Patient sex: M
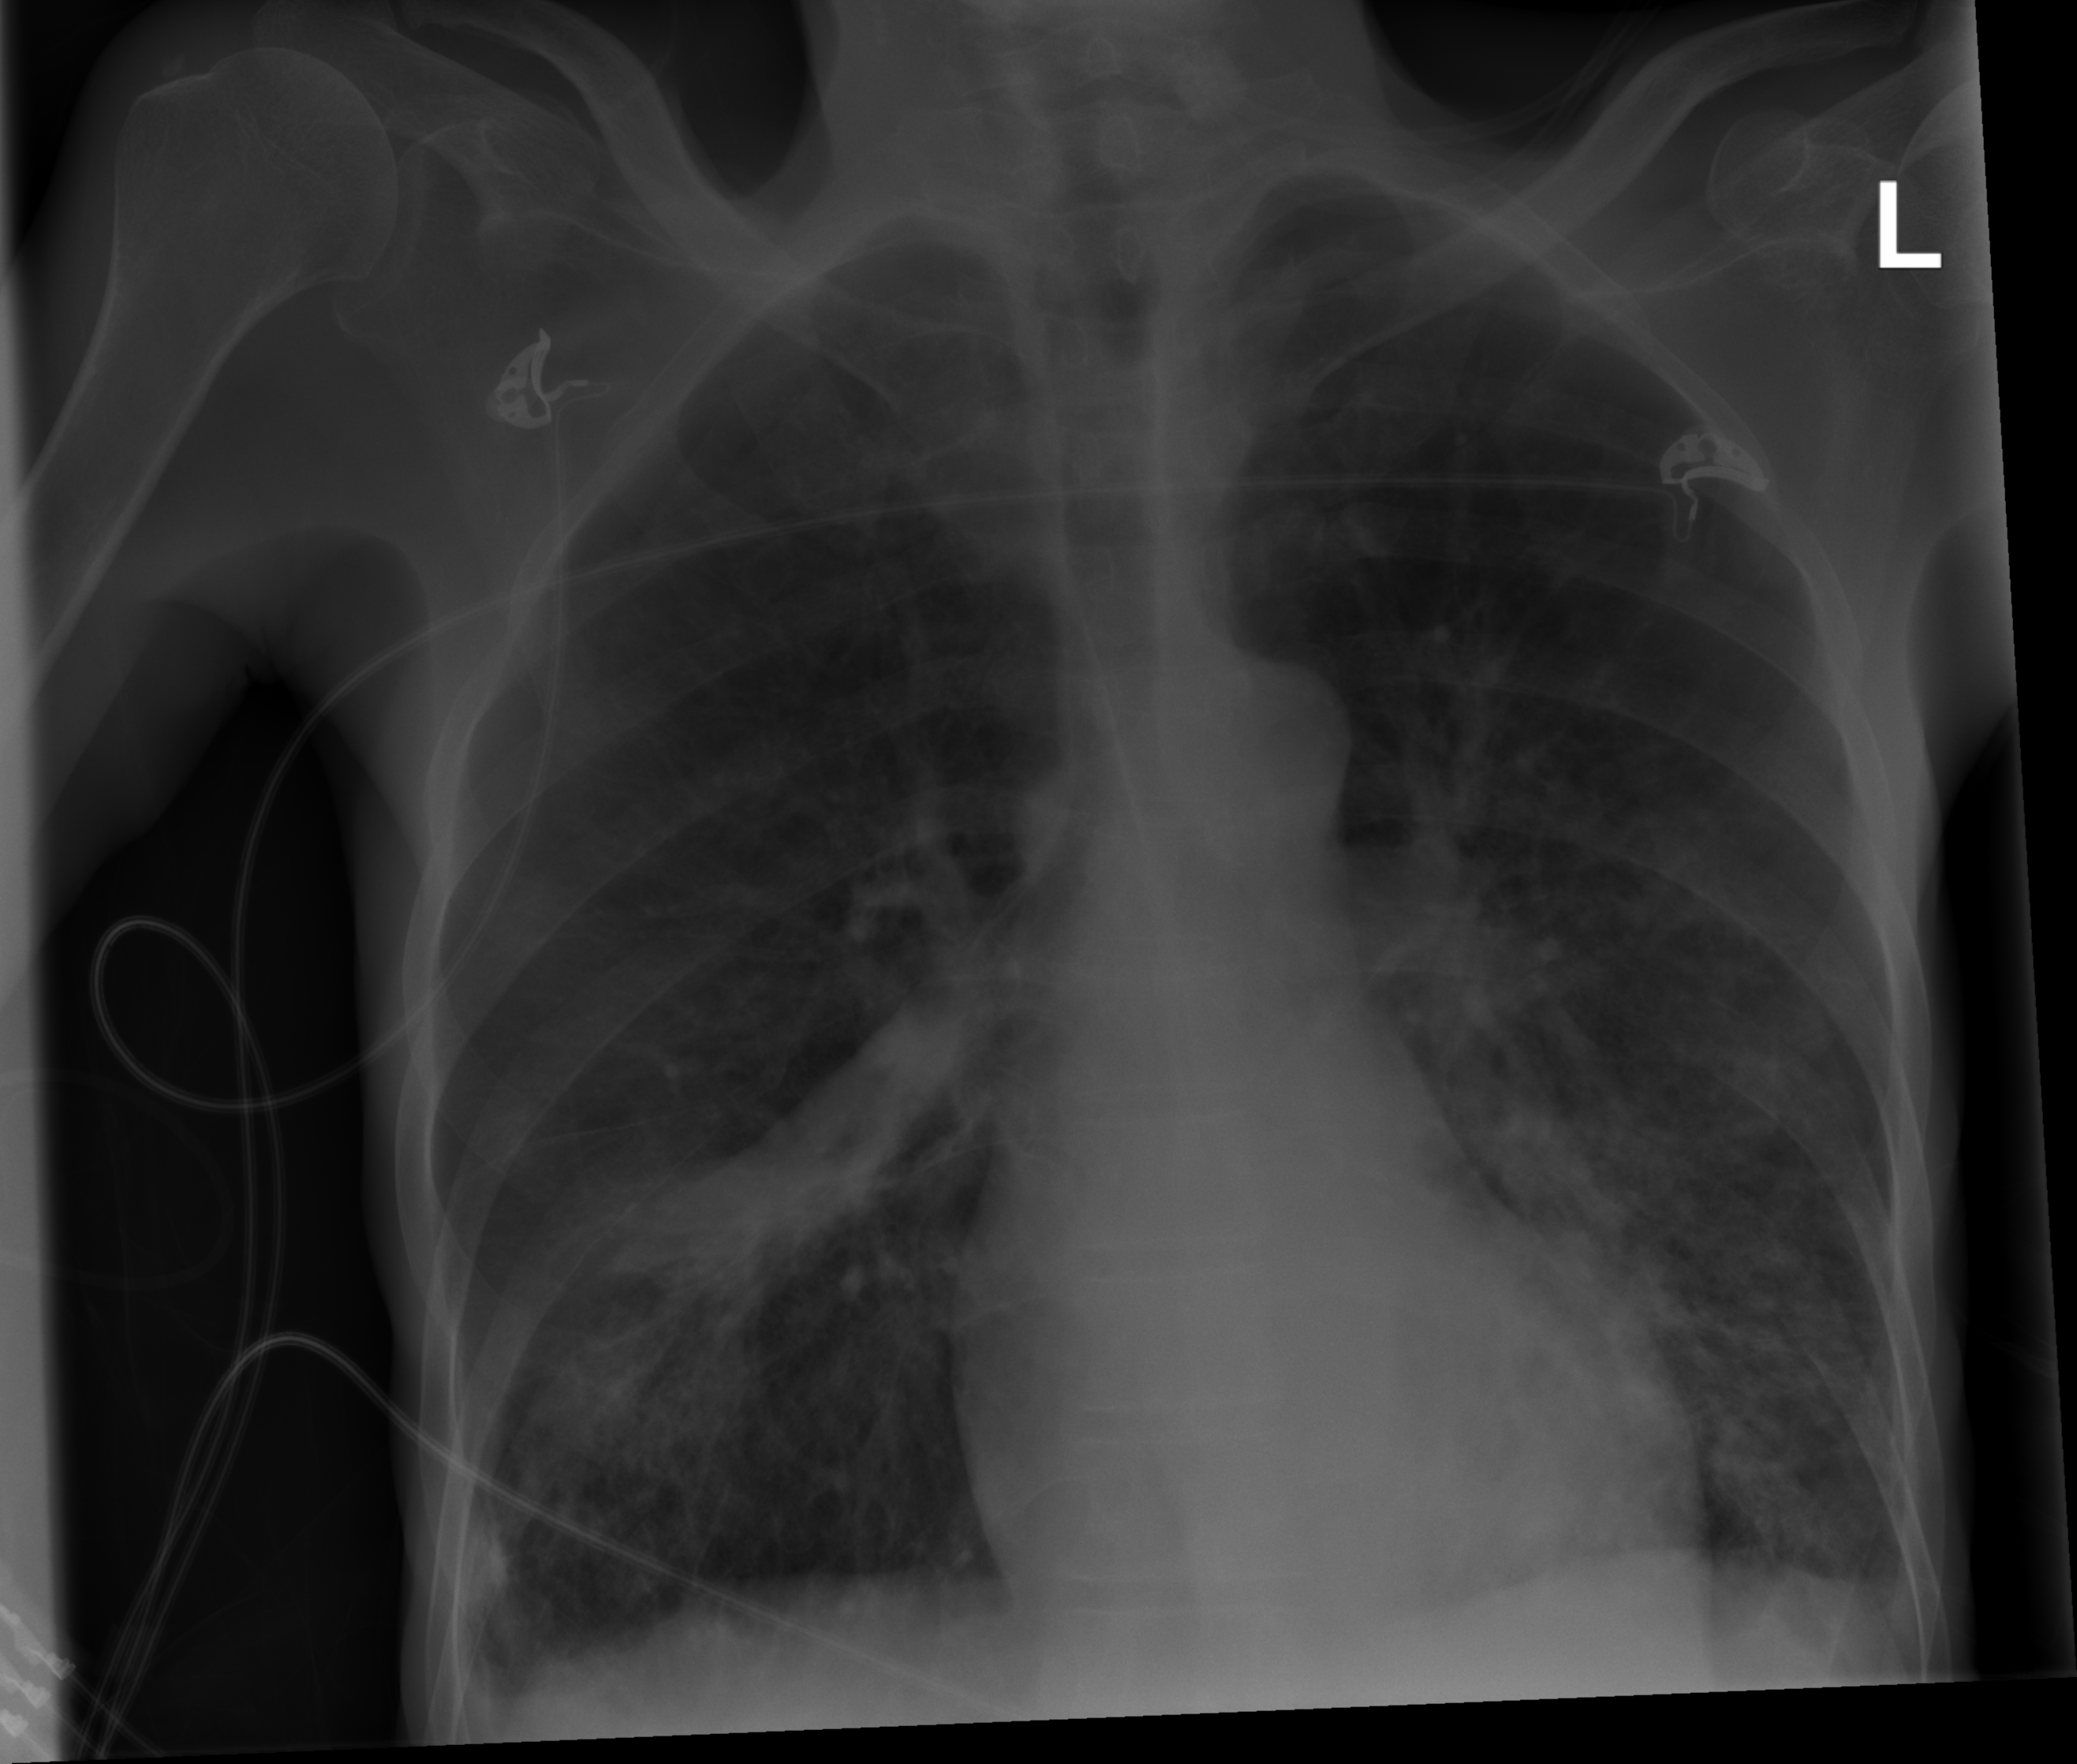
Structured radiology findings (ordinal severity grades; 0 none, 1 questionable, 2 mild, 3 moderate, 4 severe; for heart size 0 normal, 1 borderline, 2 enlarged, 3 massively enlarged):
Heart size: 0
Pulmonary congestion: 0
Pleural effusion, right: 0
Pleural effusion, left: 0
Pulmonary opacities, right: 0
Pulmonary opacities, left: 2
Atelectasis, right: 2
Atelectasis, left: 0